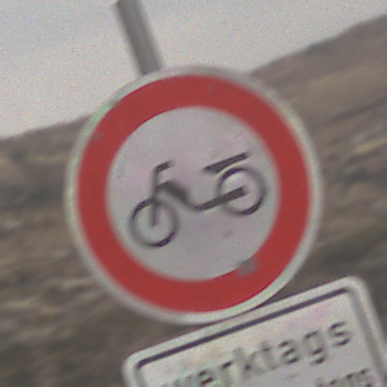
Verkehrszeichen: VerbotMofas
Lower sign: ZeitangabenMitBeschraenkungAufWochentage7
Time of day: MorningAfternoon
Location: Outdoor (Nature)
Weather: Overcast
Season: NotSpecified
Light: Natural